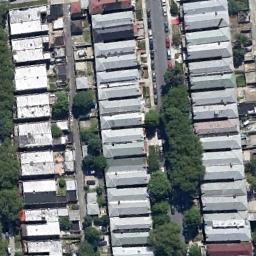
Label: dense_residential